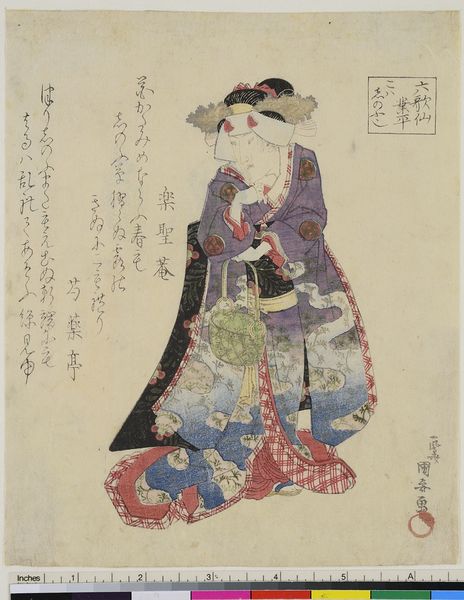
Titel: Narihira, aus der Serie: Die sechs unsterblichen Dichter
Künstler: Utagawa Kuniyasu
Standort: Hamburg
Institution: Museum für Kunst und Gewerbe Hamburg
Schlagwörter: kopf, mann, weiß, frau, schwarz, zeichnung, rot, arme, mensch, hände, kopfbedeckung, holzschnitt, japan, schrift, dichter, druckgraphik, druckgrafik, schriftsteller, autor, gedicht, zeit, schauspieler, farbholzschnitt, samurai, kabuki, edo, holzschnnitt, reproduktionen, no, druckerzeugnisse, blindprägedruck, blinddruck, rokkasen